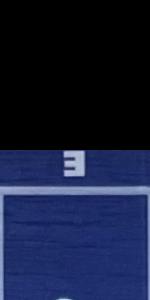
Label: Empty